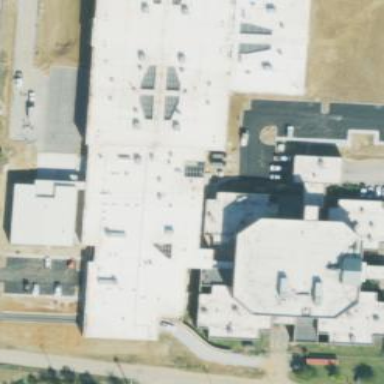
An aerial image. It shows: Prison building.